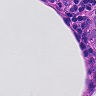
Metastatic tissue present: yes